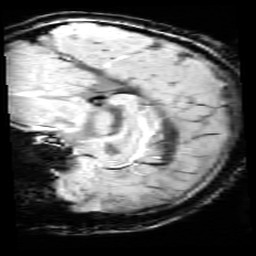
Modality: SWI
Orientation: sagittal
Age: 13
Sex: male
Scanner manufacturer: siemens
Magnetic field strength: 3 T
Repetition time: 0.027 s
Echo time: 0.02 s